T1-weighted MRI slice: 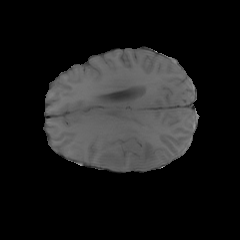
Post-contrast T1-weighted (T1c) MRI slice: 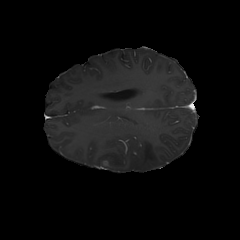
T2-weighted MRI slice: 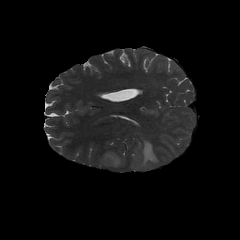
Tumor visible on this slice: yes